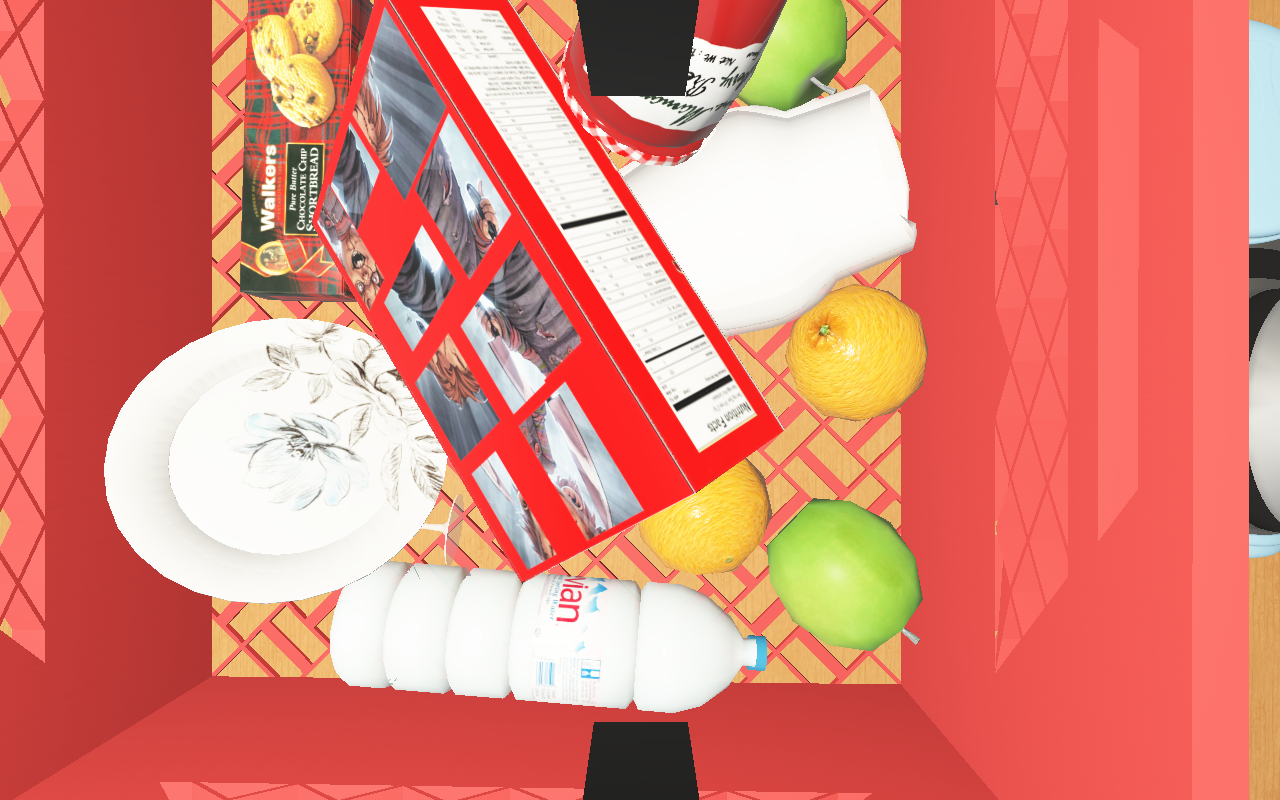
Objects in the scene:
carafe
water bottle
apple
orange
spoon
plate
glass
wineglass
honey jar
cereal box
biscuit box